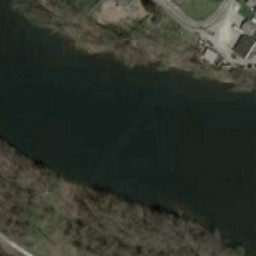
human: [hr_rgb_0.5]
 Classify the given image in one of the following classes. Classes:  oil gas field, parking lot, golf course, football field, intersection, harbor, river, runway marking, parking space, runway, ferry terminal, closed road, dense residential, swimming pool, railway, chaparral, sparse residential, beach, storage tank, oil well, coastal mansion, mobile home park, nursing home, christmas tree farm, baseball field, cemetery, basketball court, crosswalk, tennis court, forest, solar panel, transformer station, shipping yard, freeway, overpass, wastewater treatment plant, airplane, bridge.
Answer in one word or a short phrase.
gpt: river